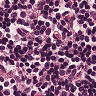
Metastatic tissue present: no